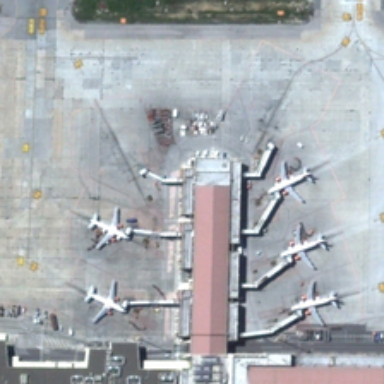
Many of the planes were docked on the wide] .